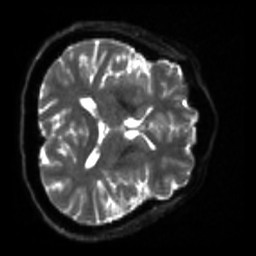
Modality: sbref
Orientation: axial
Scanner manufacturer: siemens
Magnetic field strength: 3 T
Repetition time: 4 s
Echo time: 0.0594 s